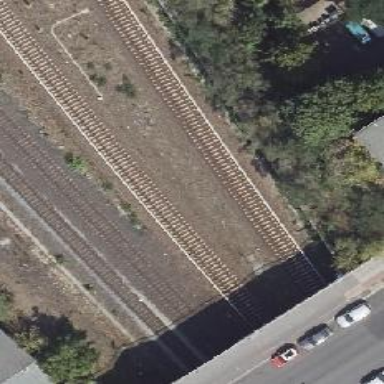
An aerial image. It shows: Light rail railway line with electrified rails.